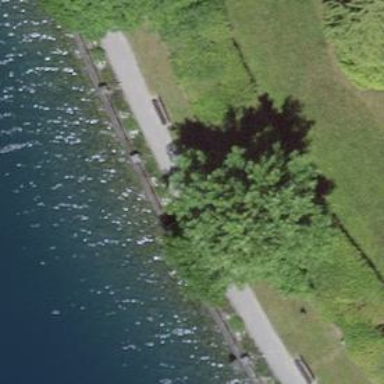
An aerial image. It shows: Brown bench.